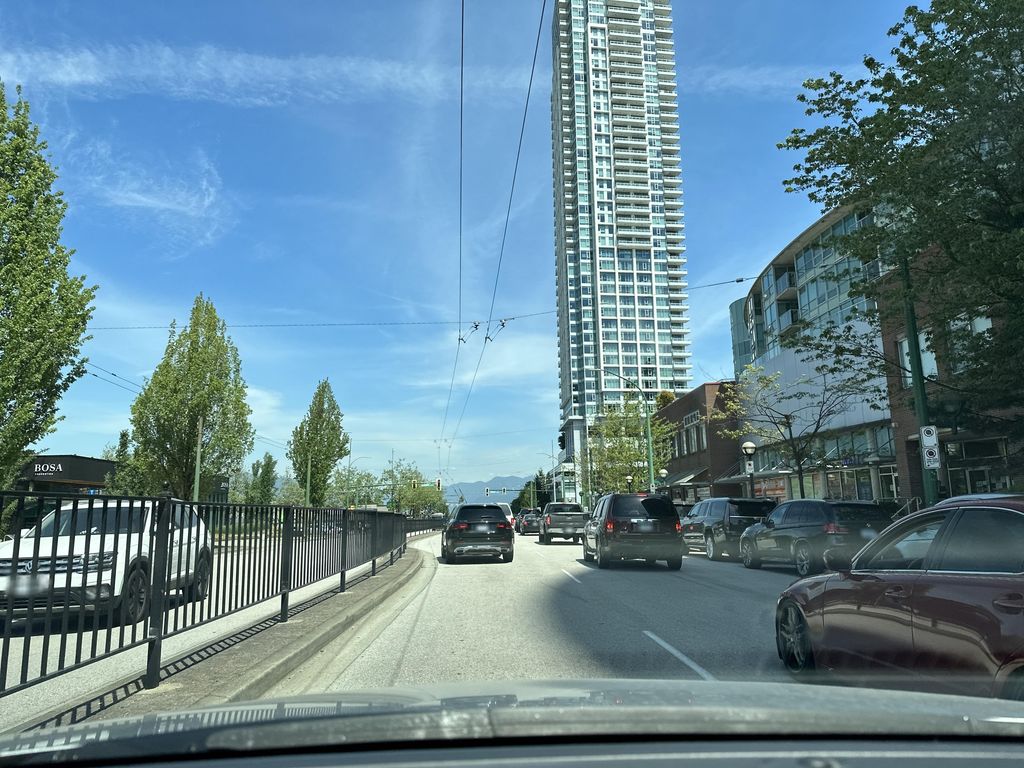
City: vancouver